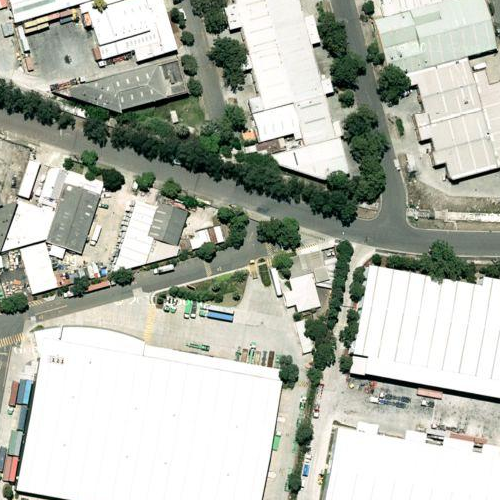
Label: sydney